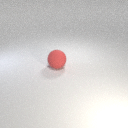
large red rubber sphere